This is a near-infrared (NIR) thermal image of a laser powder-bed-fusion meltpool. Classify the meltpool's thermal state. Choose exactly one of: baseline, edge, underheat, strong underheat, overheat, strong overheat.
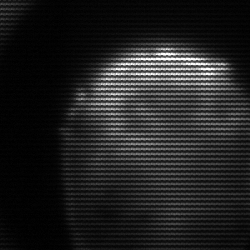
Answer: edge